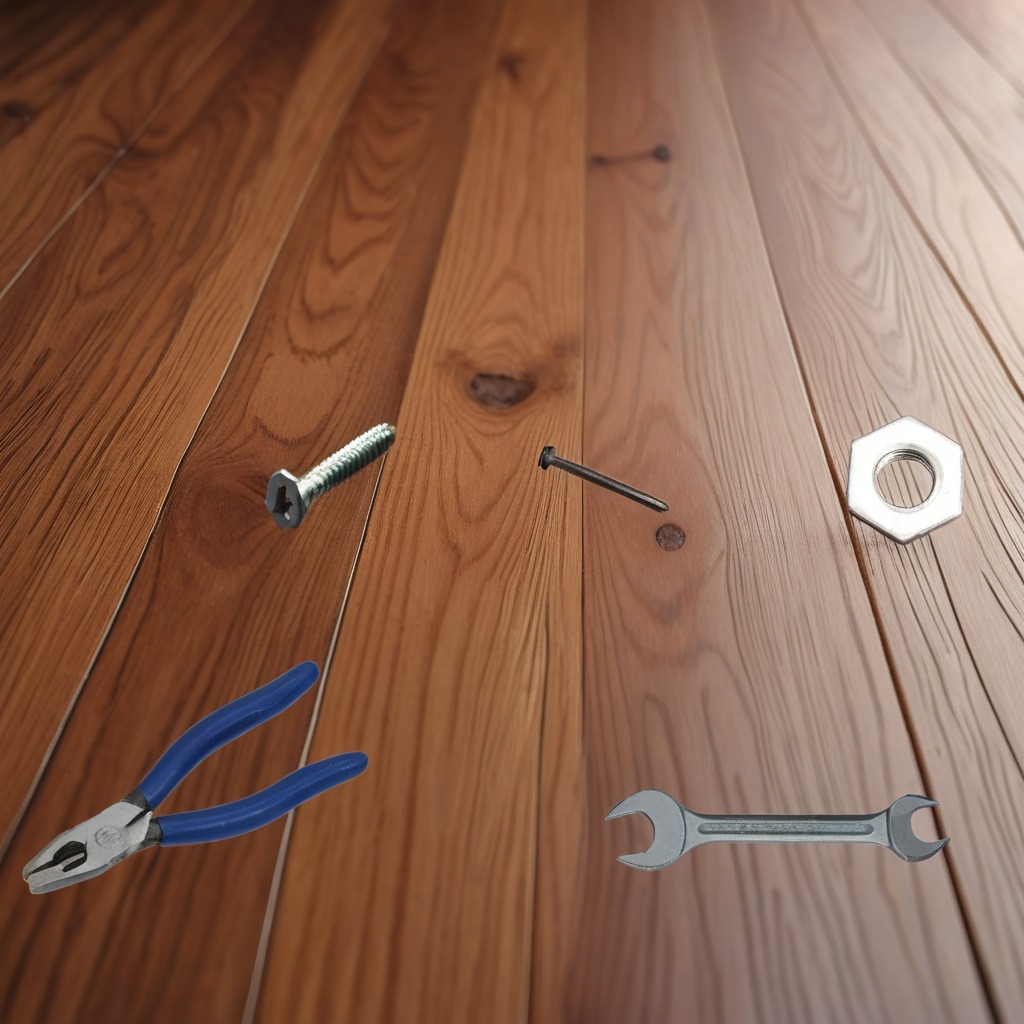
A metal machine screw, an iron nail, a pair of pliers, a metal nut, and a wrench are lying on the wooden table.